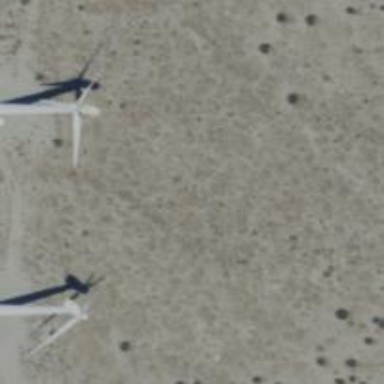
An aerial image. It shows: Wind generator powered by wind turbines of horizontal axis type. It is manufactured by Vestas.